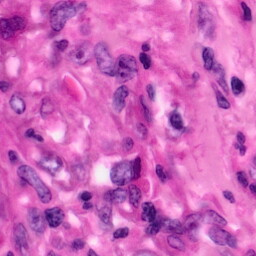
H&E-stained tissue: Pancreatic